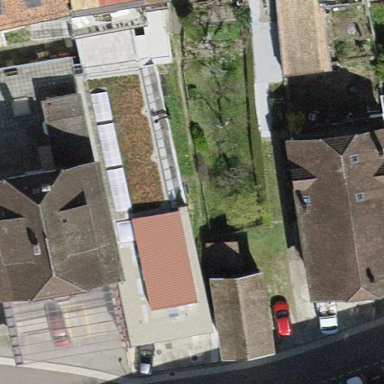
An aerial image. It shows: Building that houses car repair shop.